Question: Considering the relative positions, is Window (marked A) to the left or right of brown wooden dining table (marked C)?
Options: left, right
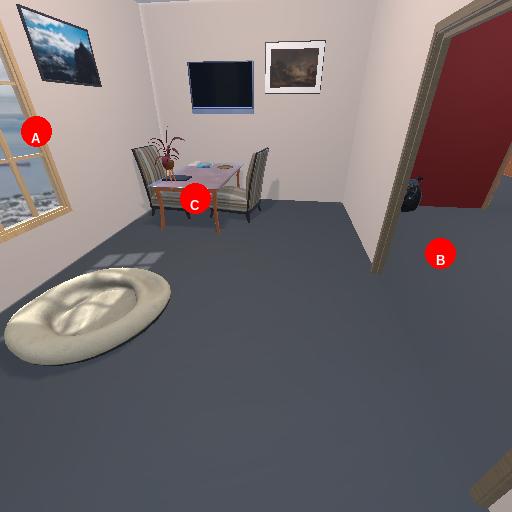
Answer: left